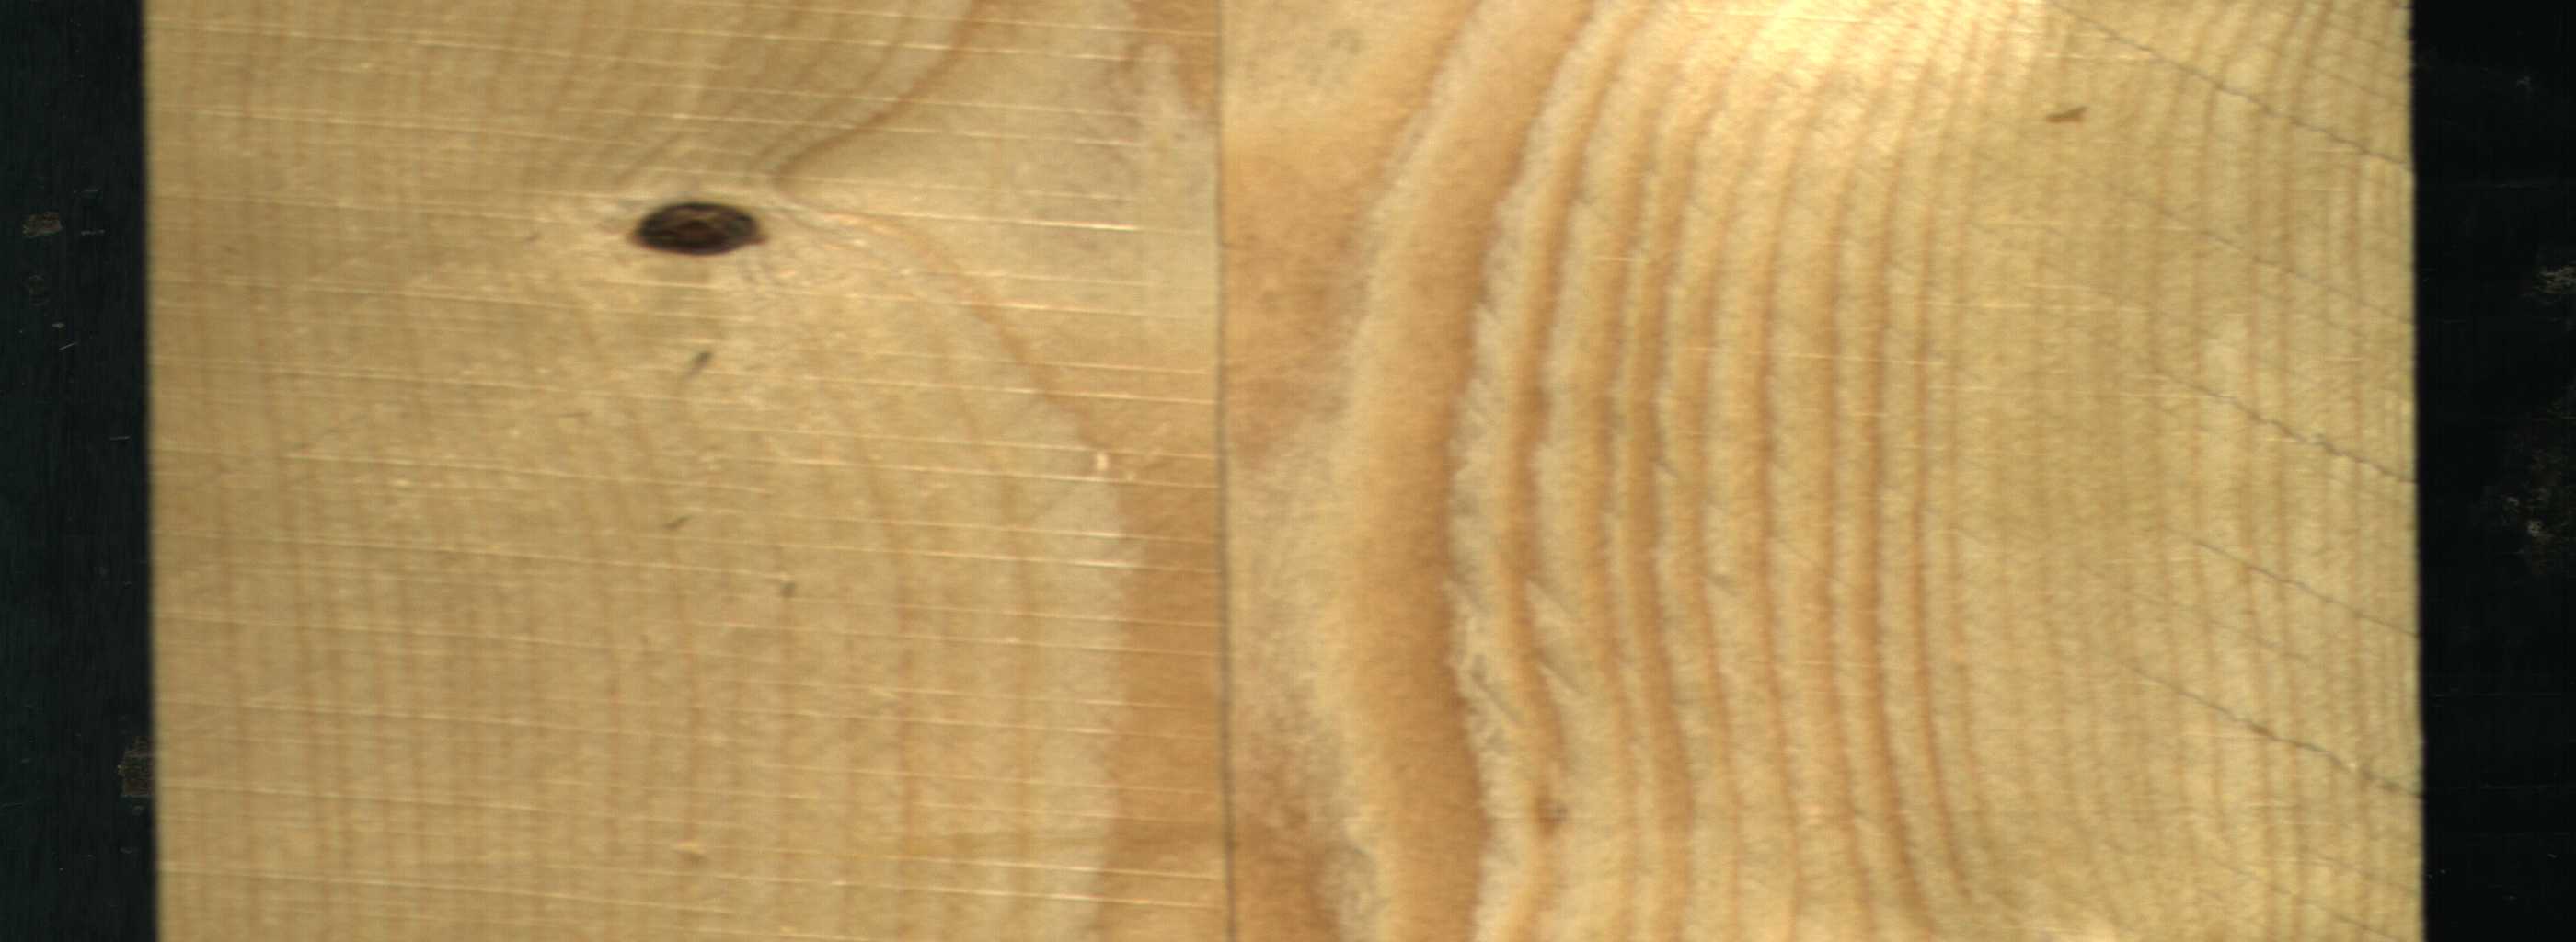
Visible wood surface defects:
Dead_Knot